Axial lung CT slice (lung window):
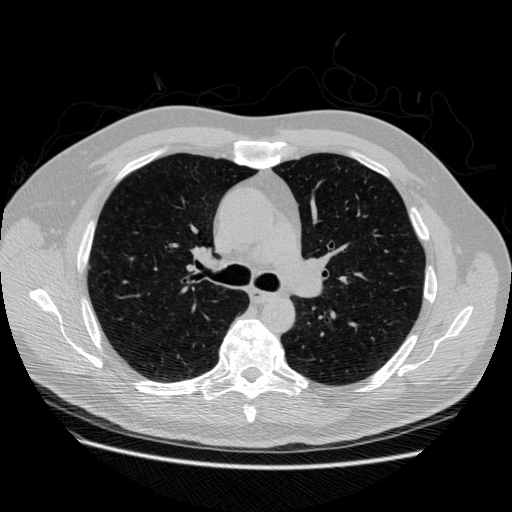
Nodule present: no